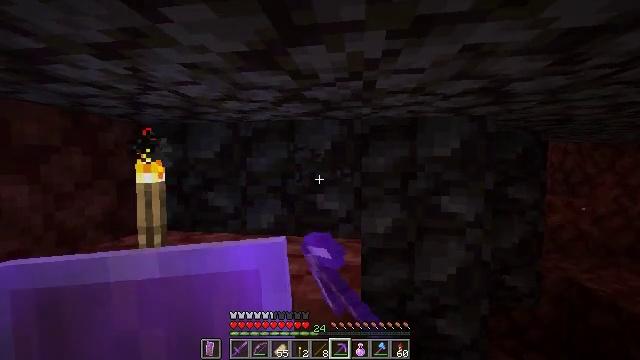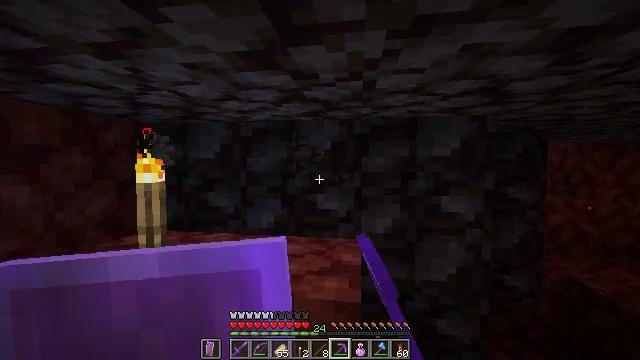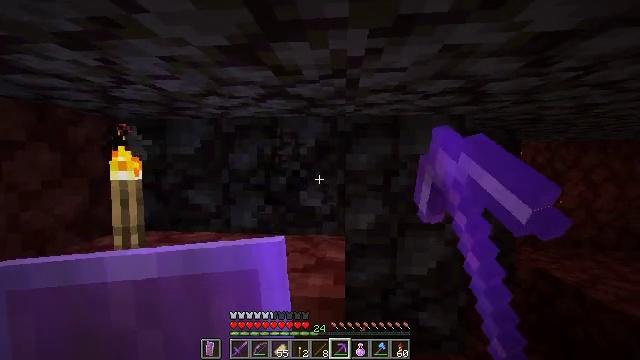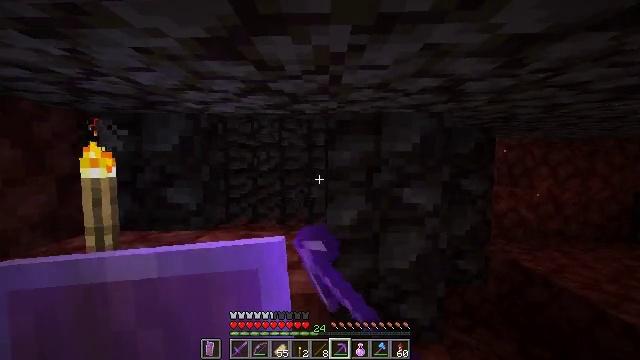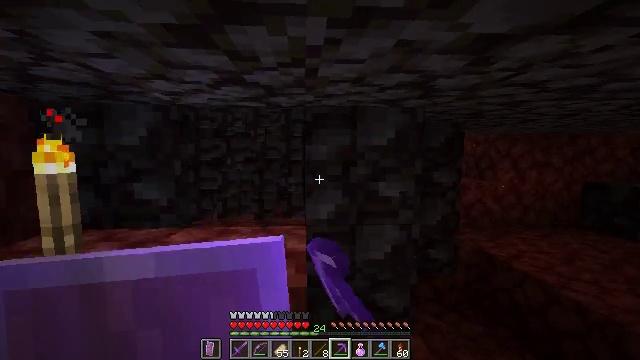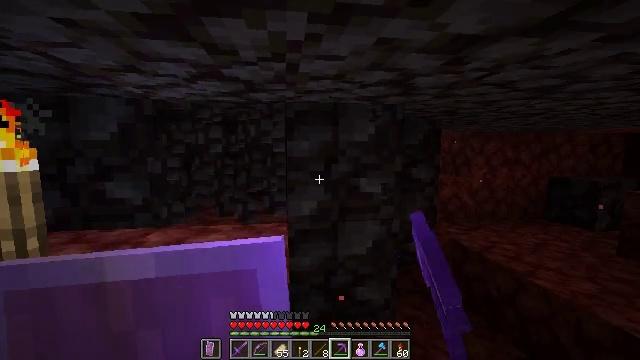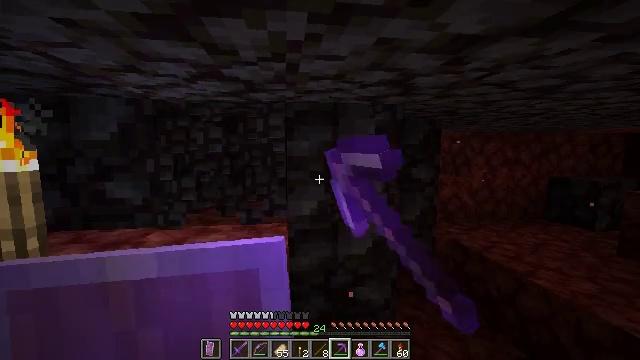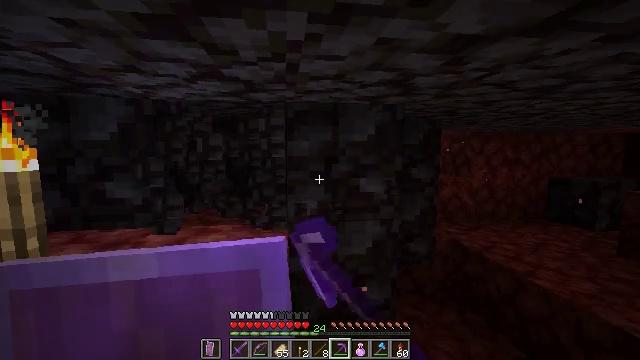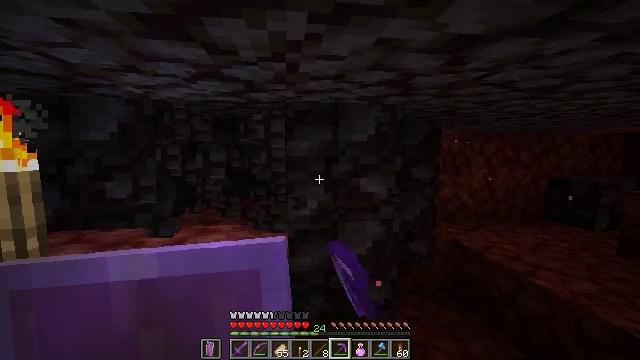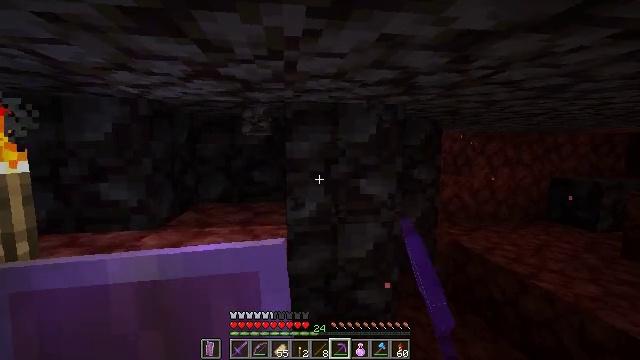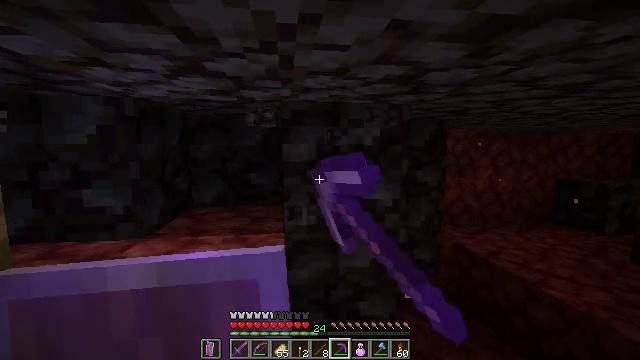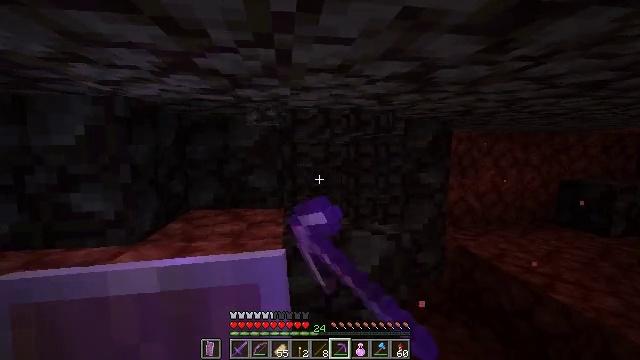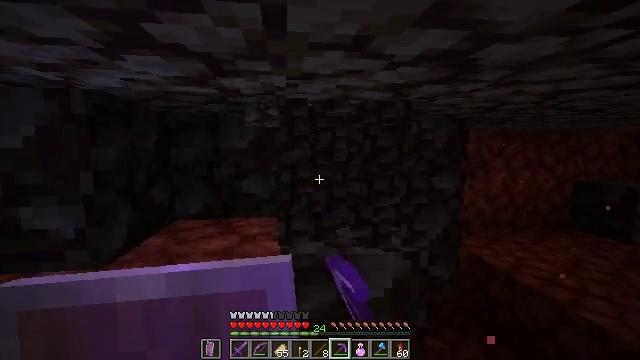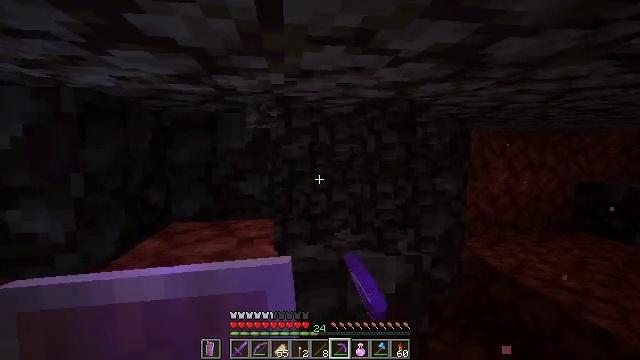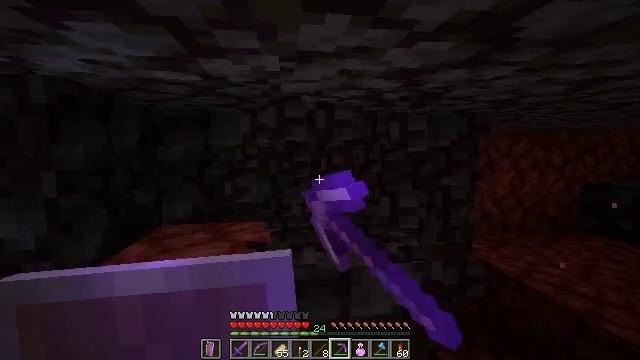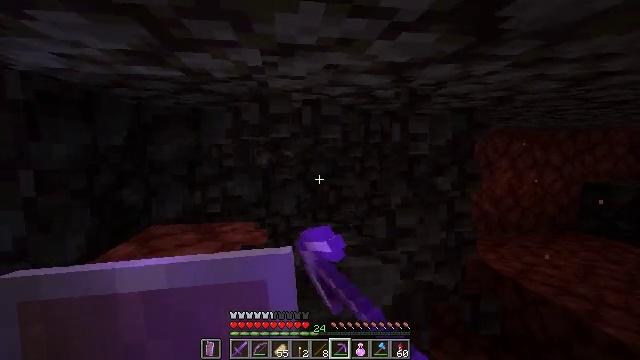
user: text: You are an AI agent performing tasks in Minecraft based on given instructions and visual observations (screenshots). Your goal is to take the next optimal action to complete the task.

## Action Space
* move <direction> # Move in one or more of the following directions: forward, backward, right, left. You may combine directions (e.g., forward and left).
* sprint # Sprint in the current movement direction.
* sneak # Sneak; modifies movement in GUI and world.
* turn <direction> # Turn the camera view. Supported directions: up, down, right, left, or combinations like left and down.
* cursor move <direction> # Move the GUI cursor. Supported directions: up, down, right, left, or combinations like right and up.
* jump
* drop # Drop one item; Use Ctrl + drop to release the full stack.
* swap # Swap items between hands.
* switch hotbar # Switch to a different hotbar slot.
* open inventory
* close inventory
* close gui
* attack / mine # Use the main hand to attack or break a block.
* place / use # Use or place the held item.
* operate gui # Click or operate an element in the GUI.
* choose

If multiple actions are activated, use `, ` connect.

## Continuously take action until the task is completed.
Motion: motion action
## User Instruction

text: Mine blackstone blocks.
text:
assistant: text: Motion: attack / mine
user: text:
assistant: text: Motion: turn right, attack / mine
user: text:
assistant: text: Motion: turn right, attack / mine
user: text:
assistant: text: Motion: turn right and down, attack / mine
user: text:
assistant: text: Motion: turn right, attack / mine
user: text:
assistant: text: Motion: attack / mine
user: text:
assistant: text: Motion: attack / mine
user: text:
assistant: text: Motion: attack / mine
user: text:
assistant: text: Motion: move forward, attack / mine
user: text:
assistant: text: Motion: move forward, attack / mine
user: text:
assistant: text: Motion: move forward, attack / mine
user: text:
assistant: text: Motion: move forward, attack / mine
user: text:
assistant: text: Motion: attack / mine
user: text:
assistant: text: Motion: attack / mine
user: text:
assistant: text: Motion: move right, attack / mine
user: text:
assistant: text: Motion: move right, attack / mine
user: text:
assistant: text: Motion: move right, attack / mine
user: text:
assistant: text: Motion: turn down, attack / mine
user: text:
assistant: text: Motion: turn left and down, attack / mine
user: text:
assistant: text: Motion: turn left and down, attack / mine
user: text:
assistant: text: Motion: turn down, attack / mine
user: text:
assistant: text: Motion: turn down, attack / mine
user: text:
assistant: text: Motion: attack / mine
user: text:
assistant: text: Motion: attack / mine
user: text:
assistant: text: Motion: attack / mine
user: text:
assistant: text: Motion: attack / mine
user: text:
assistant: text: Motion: attack / mine
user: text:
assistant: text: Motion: attack / mine
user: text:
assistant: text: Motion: attack / mine
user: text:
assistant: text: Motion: attack / mine